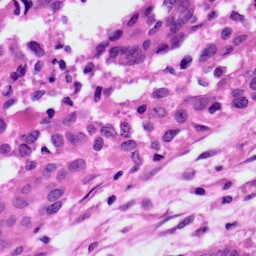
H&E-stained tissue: Ovarian